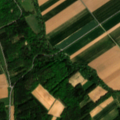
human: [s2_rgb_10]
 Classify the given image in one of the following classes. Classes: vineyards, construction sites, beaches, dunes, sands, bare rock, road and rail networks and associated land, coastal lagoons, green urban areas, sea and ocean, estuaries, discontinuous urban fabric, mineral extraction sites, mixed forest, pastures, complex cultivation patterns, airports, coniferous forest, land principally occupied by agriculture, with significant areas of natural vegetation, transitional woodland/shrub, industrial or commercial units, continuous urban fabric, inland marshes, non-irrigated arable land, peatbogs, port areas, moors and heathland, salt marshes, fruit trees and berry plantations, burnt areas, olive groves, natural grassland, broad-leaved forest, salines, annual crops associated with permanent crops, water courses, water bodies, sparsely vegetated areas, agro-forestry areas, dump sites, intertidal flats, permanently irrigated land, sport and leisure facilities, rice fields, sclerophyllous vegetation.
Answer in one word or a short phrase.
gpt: non-irrigated arable land, mixed forest